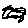
Label: zigzag